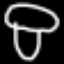
Label: mushroom